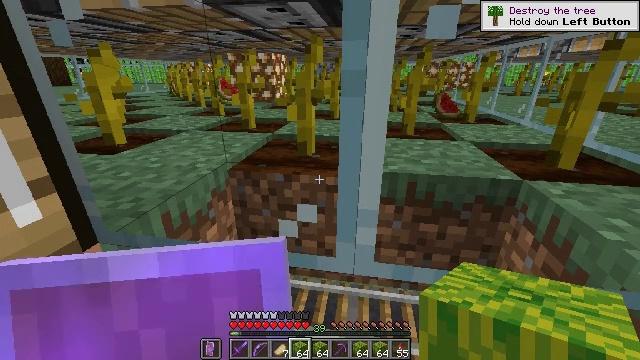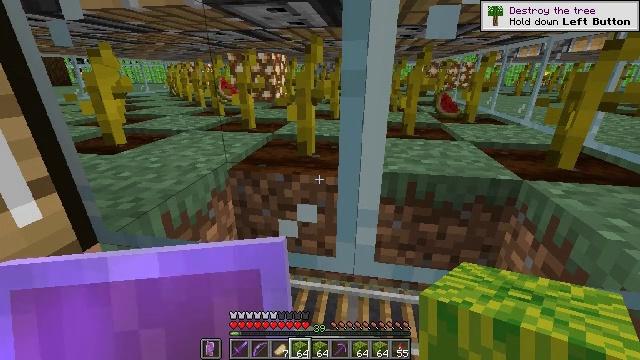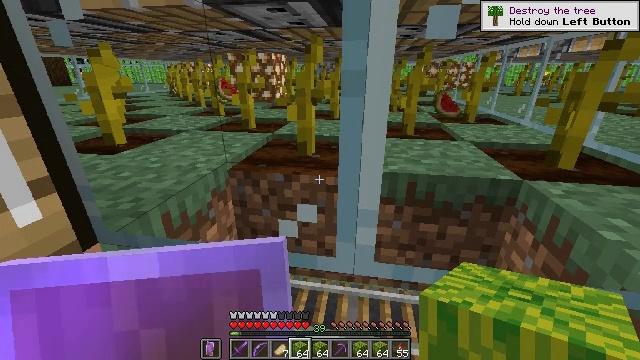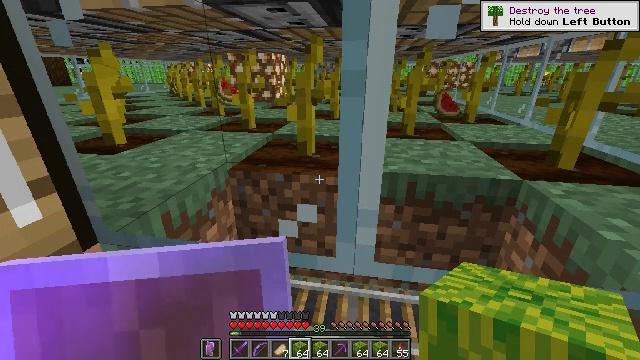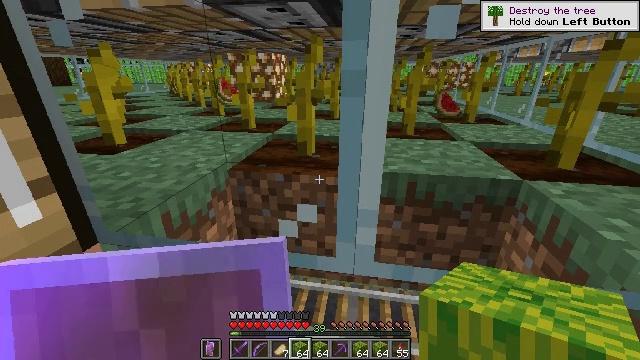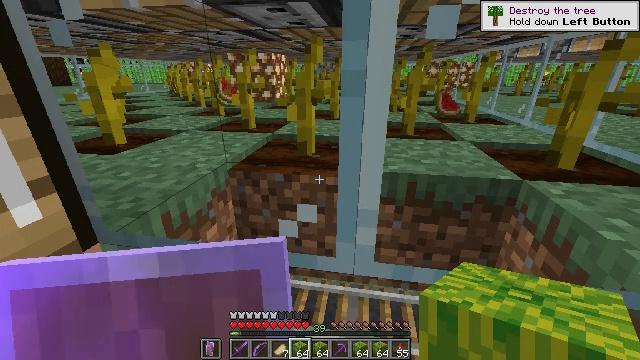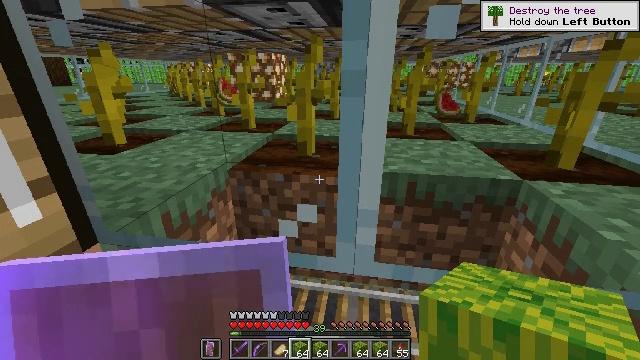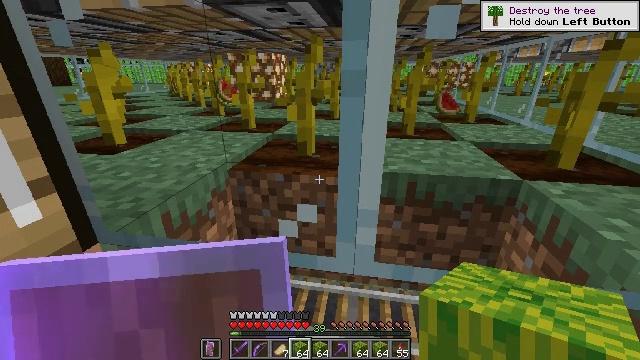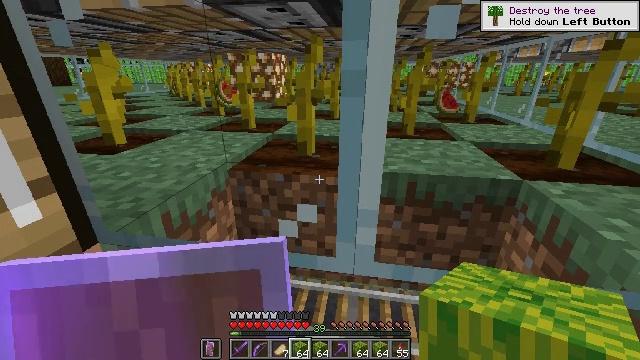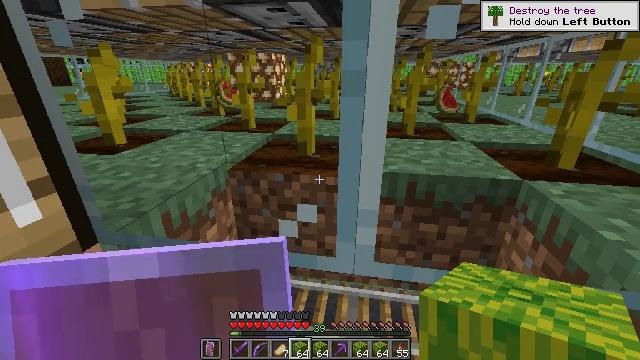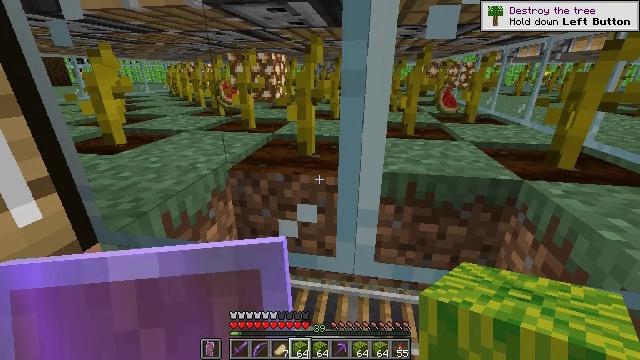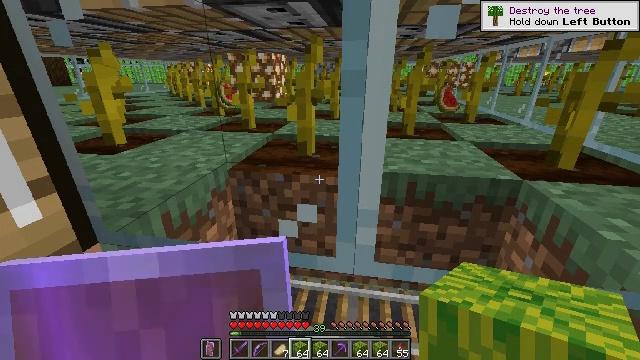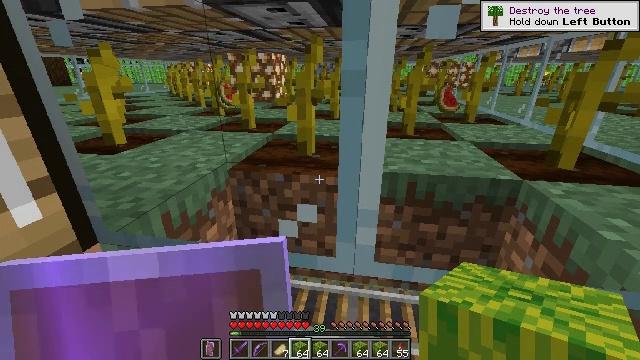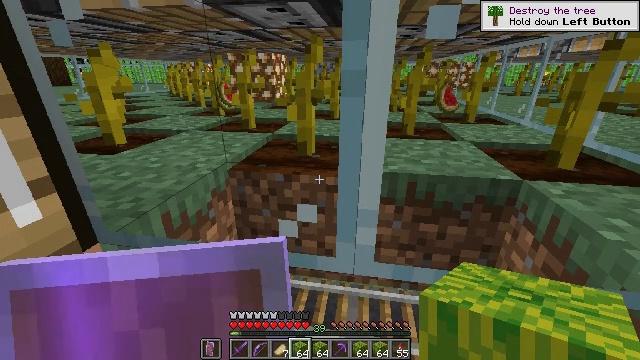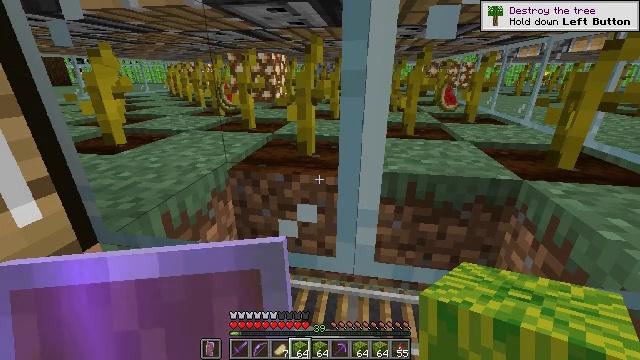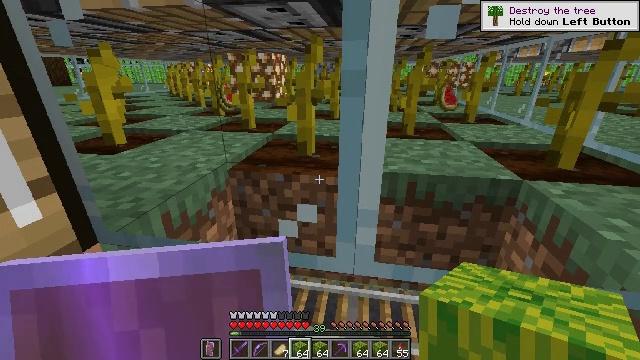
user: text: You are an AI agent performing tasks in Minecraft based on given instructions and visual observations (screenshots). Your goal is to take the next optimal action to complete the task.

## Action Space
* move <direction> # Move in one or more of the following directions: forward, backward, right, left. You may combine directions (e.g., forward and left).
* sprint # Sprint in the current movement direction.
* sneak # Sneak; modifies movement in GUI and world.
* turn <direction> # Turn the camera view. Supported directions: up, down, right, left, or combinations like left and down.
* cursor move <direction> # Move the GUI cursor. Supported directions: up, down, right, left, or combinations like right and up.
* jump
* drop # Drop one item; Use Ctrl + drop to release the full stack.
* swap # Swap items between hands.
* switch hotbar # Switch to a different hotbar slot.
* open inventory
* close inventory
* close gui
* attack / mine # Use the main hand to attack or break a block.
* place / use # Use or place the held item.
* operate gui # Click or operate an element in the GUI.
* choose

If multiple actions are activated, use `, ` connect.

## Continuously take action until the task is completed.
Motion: motion action
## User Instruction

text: Get the crafting table into the inventory.
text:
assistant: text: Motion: no_op
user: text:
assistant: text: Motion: no_op
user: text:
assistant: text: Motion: no_op
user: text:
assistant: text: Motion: no_op
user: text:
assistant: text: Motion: no_op
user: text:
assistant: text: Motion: no_op
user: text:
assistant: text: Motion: no_op
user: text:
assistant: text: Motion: no_op
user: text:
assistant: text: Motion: no_op
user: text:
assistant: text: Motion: no_op
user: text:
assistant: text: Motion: no_op
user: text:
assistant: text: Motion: no_op
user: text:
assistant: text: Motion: no_op
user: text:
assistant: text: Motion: no_op
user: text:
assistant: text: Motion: no_op
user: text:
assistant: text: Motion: no_op
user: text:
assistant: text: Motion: no_op
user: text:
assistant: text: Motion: no_op
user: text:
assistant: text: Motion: no_op
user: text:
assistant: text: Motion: no_op
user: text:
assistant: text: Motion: no_op
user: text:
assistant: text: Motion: no_op
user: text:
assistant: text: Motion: no_op
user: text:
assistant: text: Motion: no_op
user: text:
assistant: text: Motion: no_op
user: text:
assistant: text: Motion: no_op
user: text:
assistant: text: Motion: turn down
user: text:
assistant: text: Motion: turn right and down
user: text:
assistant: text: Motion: turn right and down
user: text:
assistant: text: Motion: turn right and down